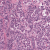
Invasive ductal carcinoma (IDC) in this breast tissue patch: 1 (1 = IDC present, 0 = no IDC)